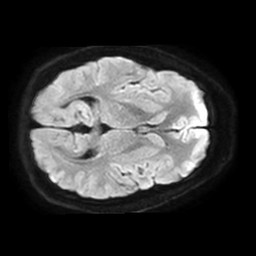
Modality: TRACE
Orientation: axial
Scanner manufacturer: philips
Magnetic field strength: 1.5 T
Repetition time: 3.395 s
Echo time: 0.06922 s